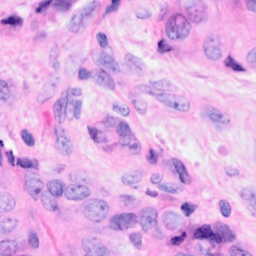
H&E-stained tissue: Breast